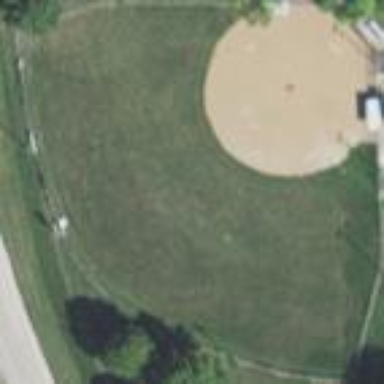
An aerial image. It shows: Baseball pitch for leisure land activities.